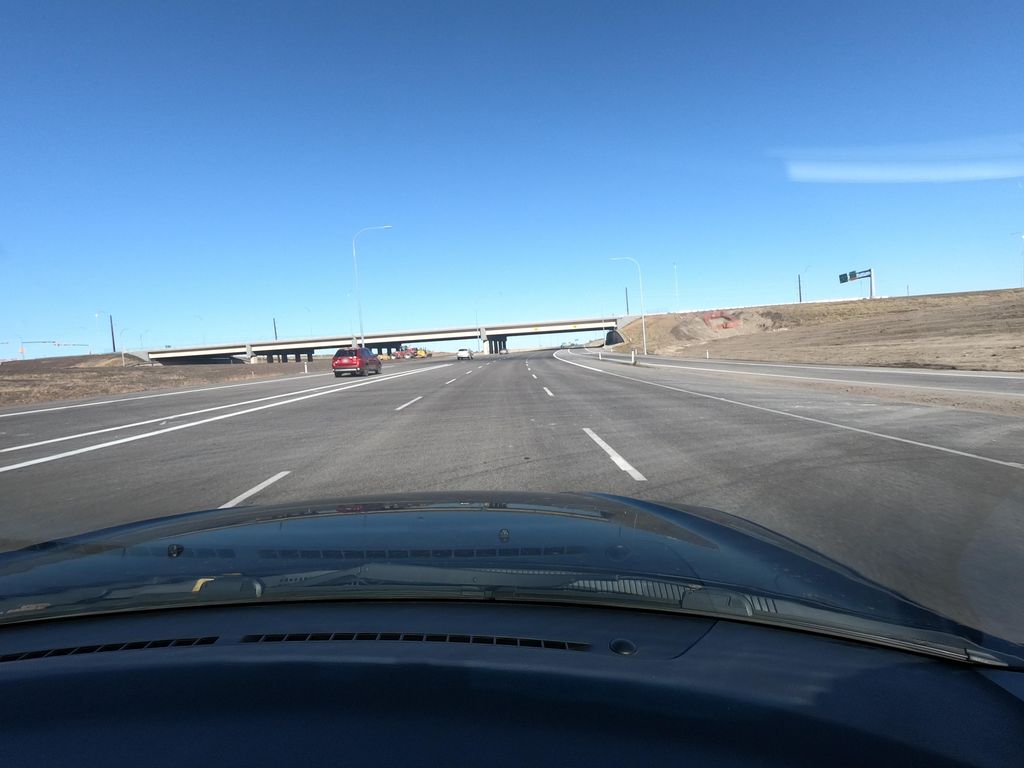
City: calgary